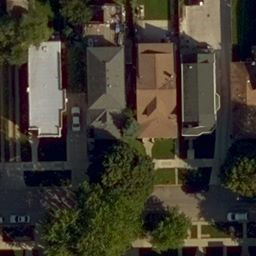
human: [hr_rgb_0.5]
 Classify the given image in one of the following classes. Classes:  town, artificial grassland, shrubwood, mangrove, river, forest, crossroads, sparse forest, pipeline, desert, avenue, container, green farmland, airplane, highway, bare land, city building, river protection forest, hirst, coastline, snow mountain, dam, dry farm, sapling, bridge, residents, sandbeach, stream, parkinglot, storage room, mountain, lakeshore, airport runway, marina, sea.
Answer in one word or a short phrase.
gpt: residents